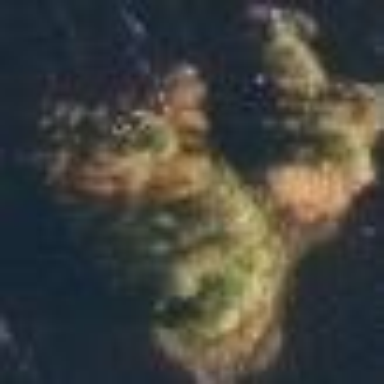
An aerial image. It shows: Islet.